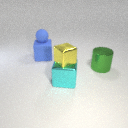
small blue rubber sphere behind small yellow metal cube